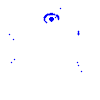
Particle: pion